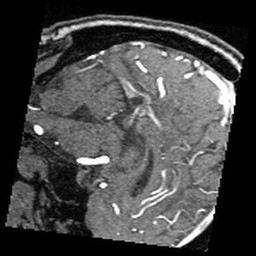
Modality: angio
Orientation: sagittal
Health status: ill
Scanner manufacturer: siemens
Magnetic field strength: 3 T
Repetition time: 0.022 s
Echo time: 0.00386 s